Field crop: maize
Growth stage: 2
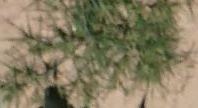
Species: salsola